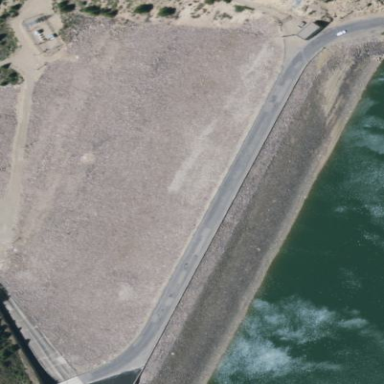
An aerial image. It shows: Dam along waterway.